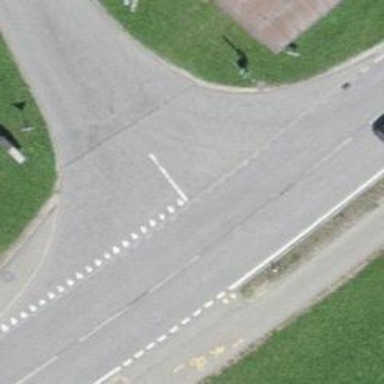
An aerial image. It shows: Cycleway.